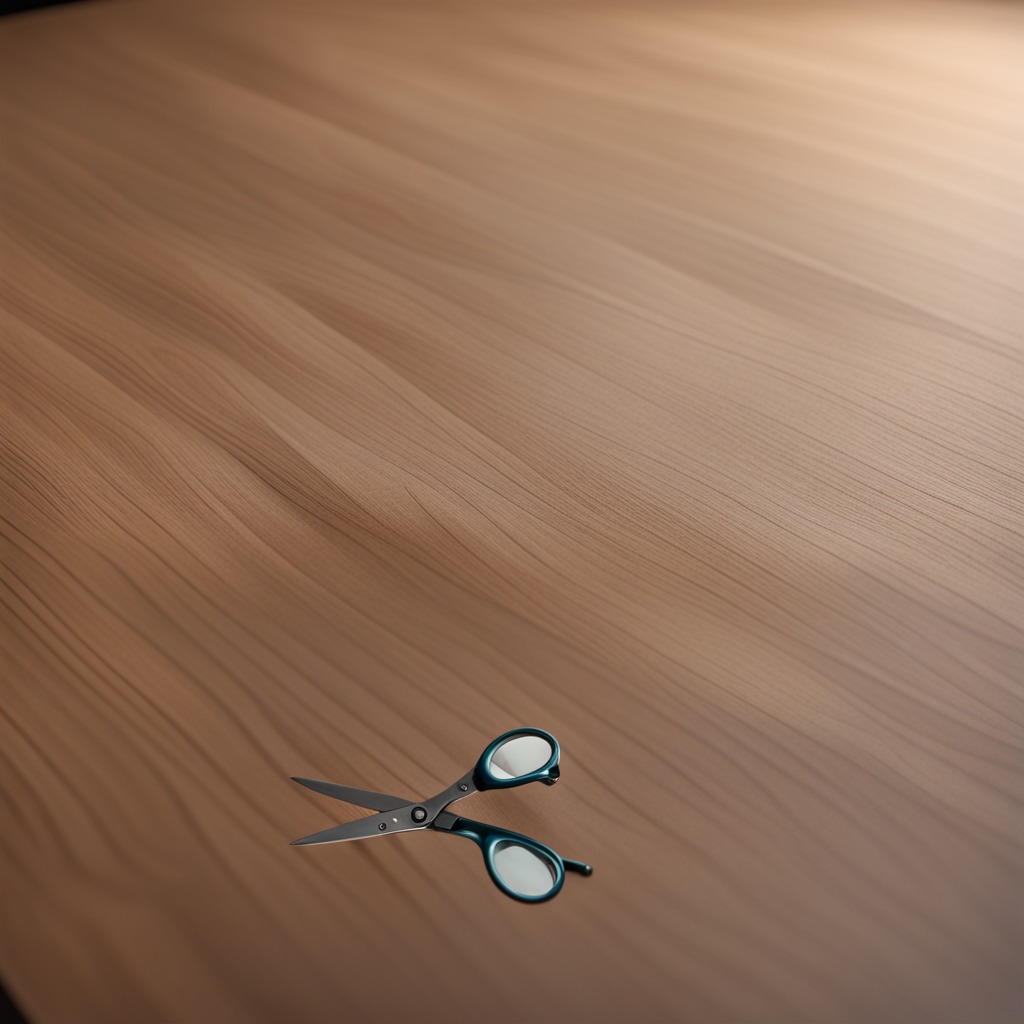
A scissor lying on a wooden table in a workshop at night